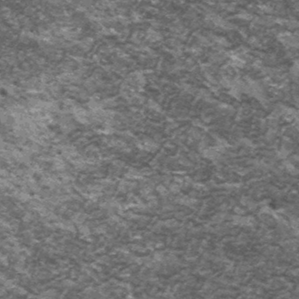
Label: frost